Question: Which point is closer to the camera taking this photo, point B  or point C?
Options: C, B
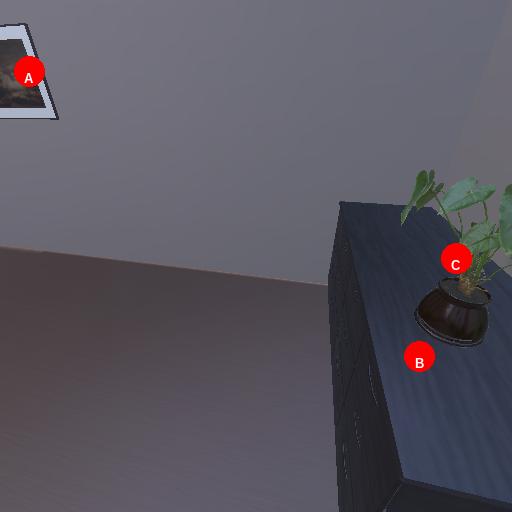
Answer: C